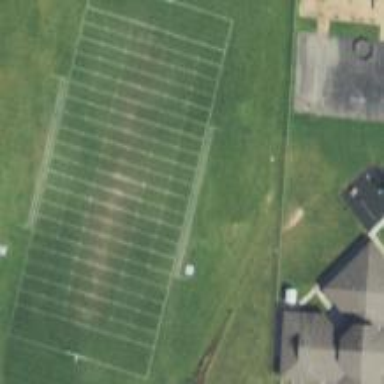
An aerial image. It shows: American football pitch.